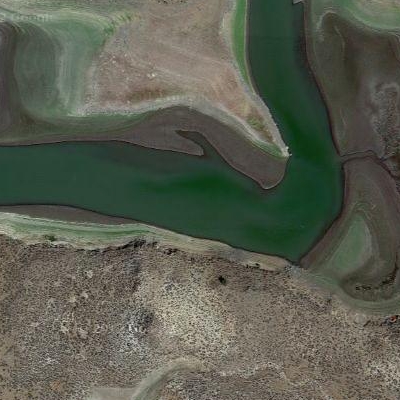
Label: dRiverLake